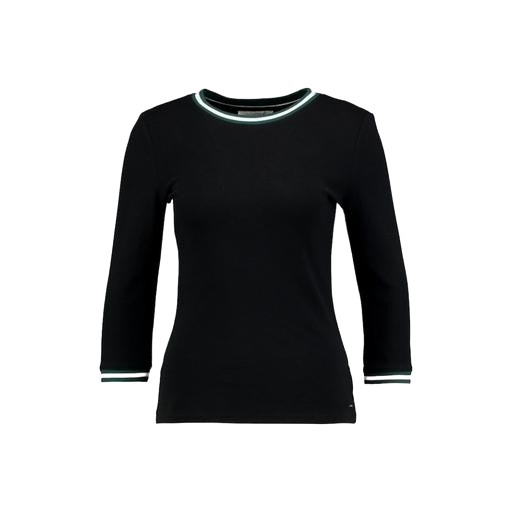
black three-quarter-sleeve top only macy, black three-quarter-sleeve scoop-neck t-shirt only macy, black signal 3/4 sleeve jersey top, white background